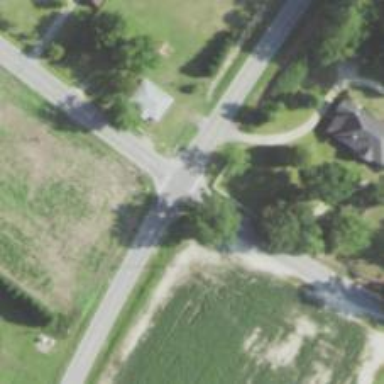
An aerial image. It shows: Road with stop sign.